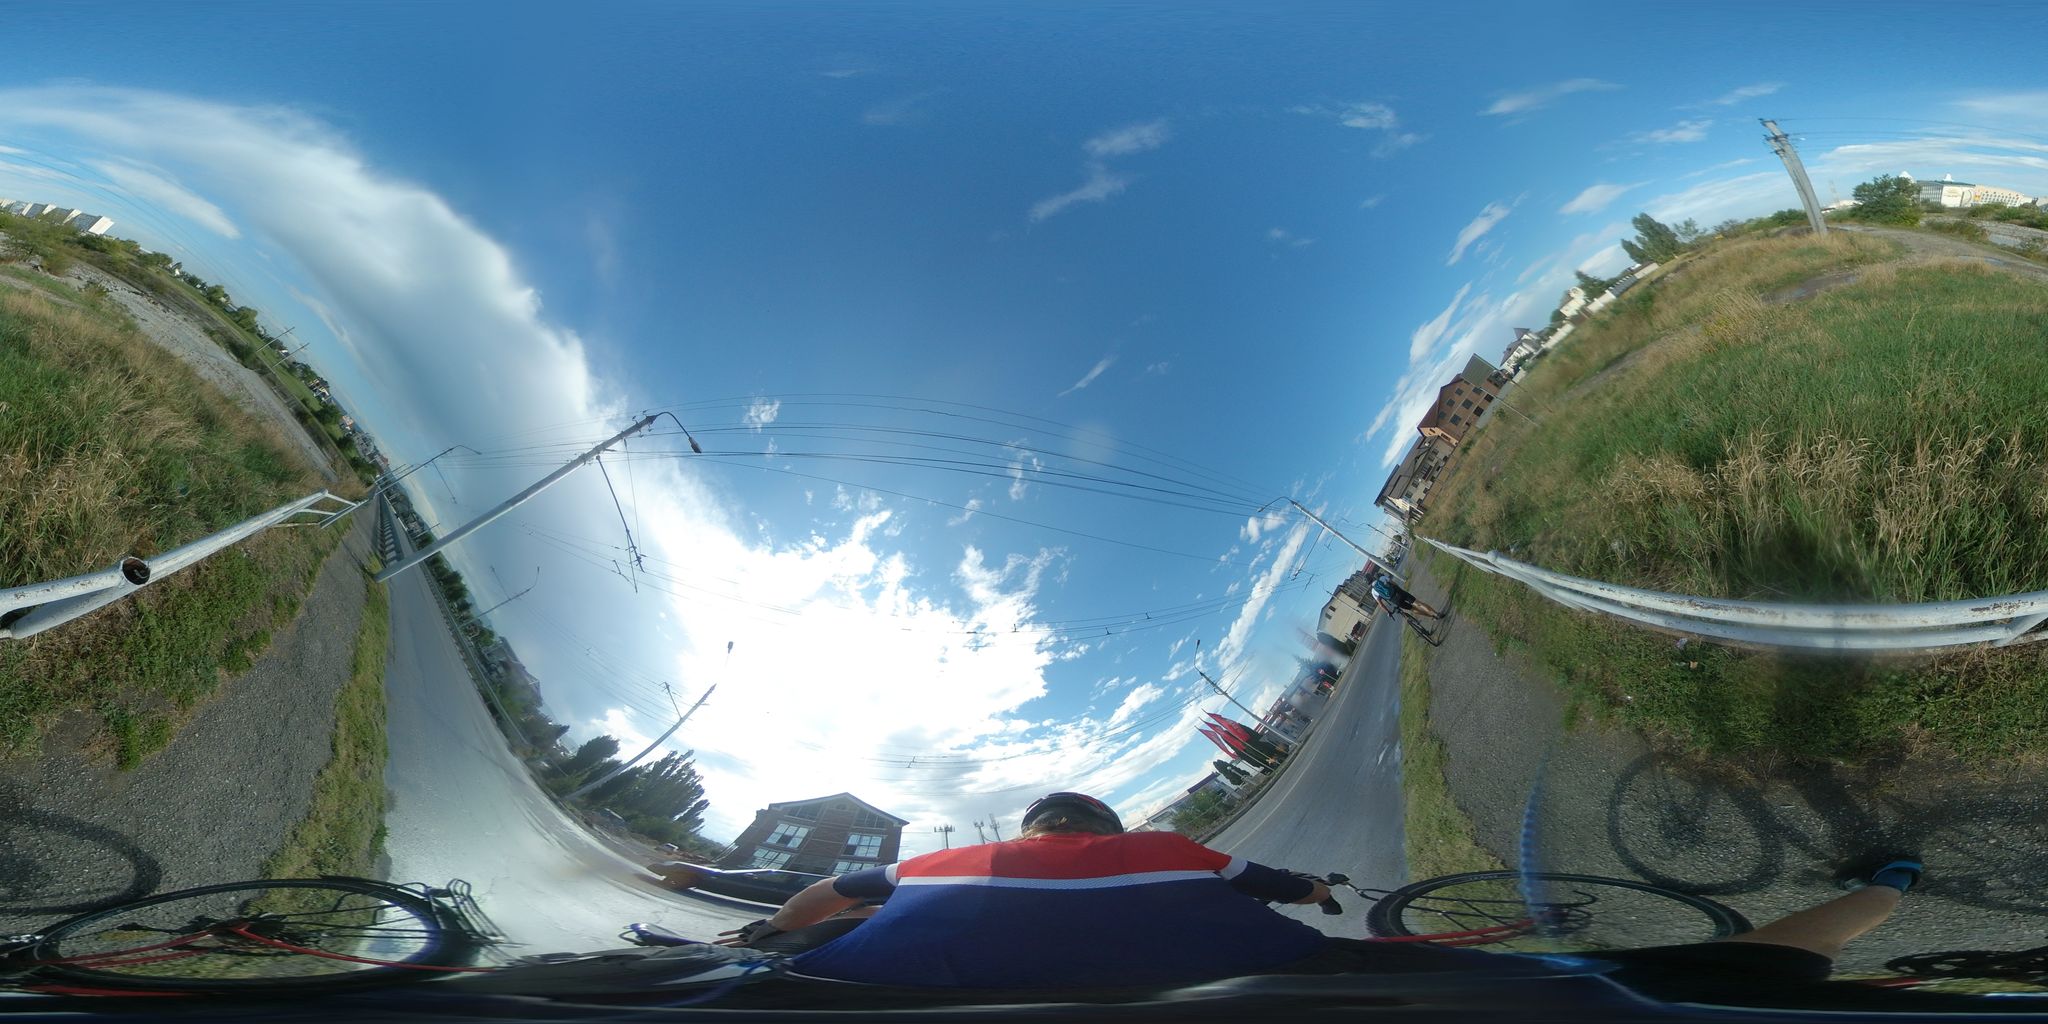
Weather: clear
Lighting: day
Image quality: slightly poor
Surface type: driving surface
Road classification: footway, unclassified
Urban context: urban centre
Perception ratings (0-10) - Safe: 0.41, Lively: 4.64, Beautiful: 6.83, Boring: 8.08, Depressing: 4.48, Wealthy: 3.59